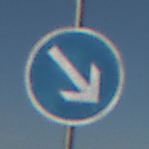
Verkehrszeichen: VorgeschriebeneVorbeifahrtRechts
Umgebung: Outdoor, Nature
Tageszeit: MorningAfternoon
Wetter: Clear
Licht: Natural
Jahreszeit: Autumn
Kontrast: HighContrast